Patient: sex M, age 42
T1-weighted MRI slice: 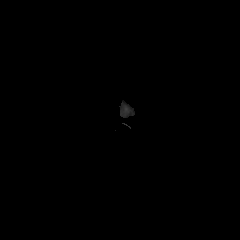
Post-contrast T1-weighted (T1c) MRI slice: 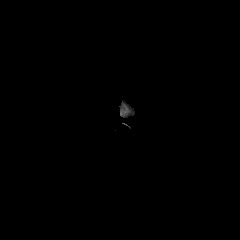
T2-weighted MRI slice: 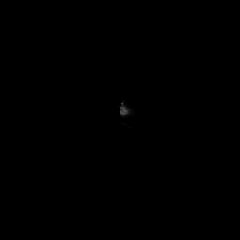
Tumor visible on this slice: no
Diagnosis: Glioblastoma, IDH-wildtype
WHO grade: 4